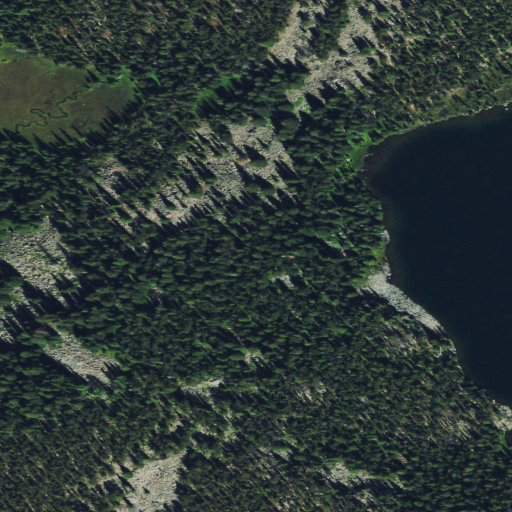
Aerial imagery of depression(s) in Montana named Fourmile Basin containing evergreen forest, open water, and woody wetlands